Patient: sex F, age 67
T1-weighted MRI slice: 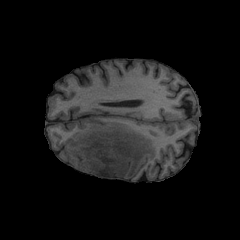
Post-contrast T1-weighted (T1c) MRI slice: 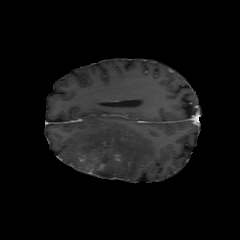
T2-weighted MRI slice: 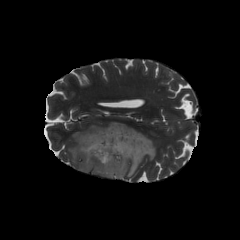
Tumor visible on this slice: yes
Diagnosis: Astrocytoma, IDH-mutant
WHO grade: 4